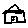
Label: house